Question: I'm trying to make a connection database SQL Server 2012 with Netbeans 8.2
Using the connection wizard I select Sql Server 2012 and enter the credentials and fields.
However I get the message that a connection cannot be established.
You can see screenshots of the entered fields: <URL>

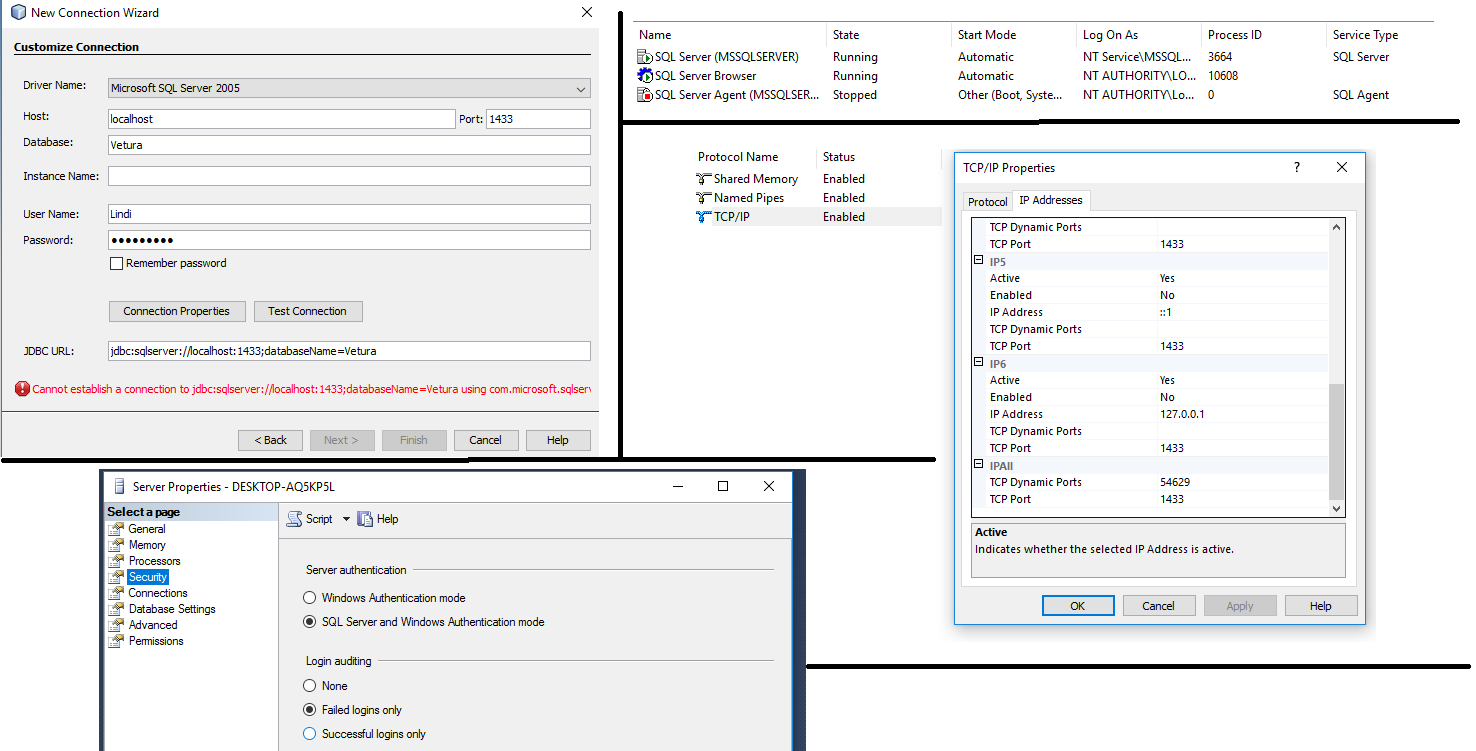
Answer: You will need an entry for 'Integrated Security' in your database URL. My connection string, which works, is as follows:
'''
jdbc:sqlserver://localhost\ComputerName:1433;databaseName=DatabaseName;integratedSecurity=true;
'''
Change your entry for 'integratedSecurity' to false in your case, if you are using mixed mode authentication, and it should work OK.